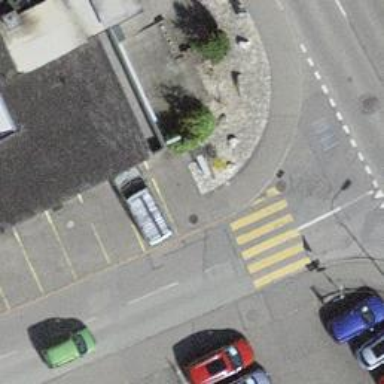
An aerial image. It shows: Uncontrolled zebra crossing with zebra markings.